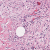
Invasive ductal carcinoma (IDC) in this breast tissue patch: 0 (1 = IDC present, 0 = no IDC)